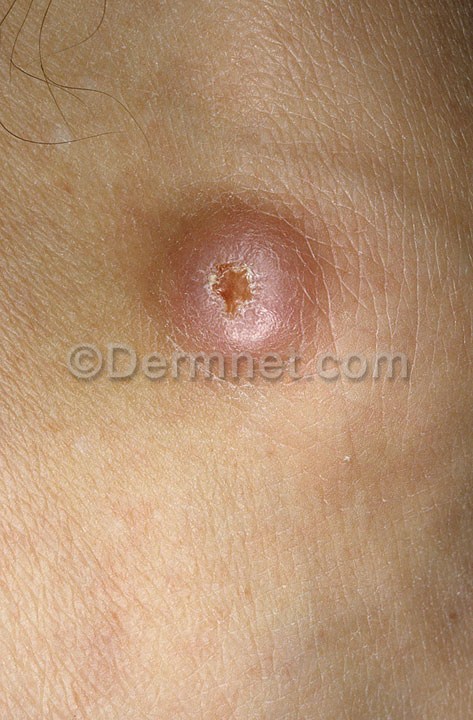
Disease: Seborrheic Keratoses and other Benign Tumors